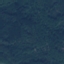
Land use / land cover: Forest